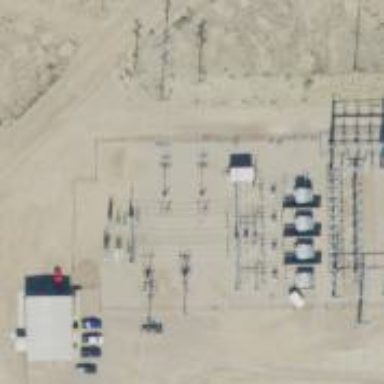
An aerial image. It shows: Power substation.